Field crop: tomato
Growth stage: 2
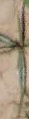
Species: cyperus